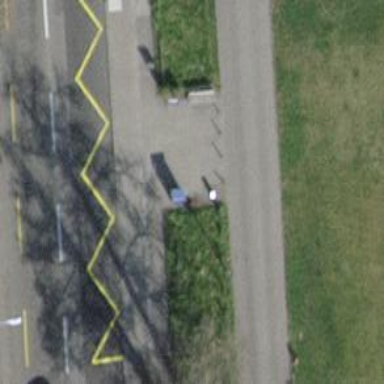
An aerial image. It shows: Bollard barrier.